Aerial crown-view tile of a tropical tree (Barro Colorado Island, Panama), acquired 20241216:
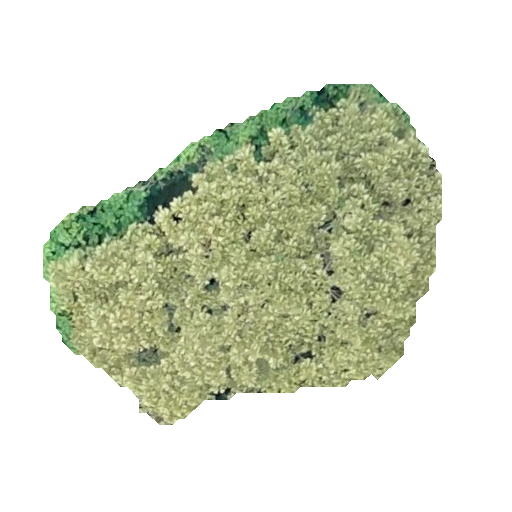
Species: Dipteryx oleifera
GBIF accepted scientific name: Dipteryx oleifera
Crown area: 133.543 m²